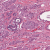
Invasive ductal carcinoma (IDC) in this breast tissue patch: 1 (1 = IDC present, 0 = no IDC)